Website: bh-photo
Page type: receipt
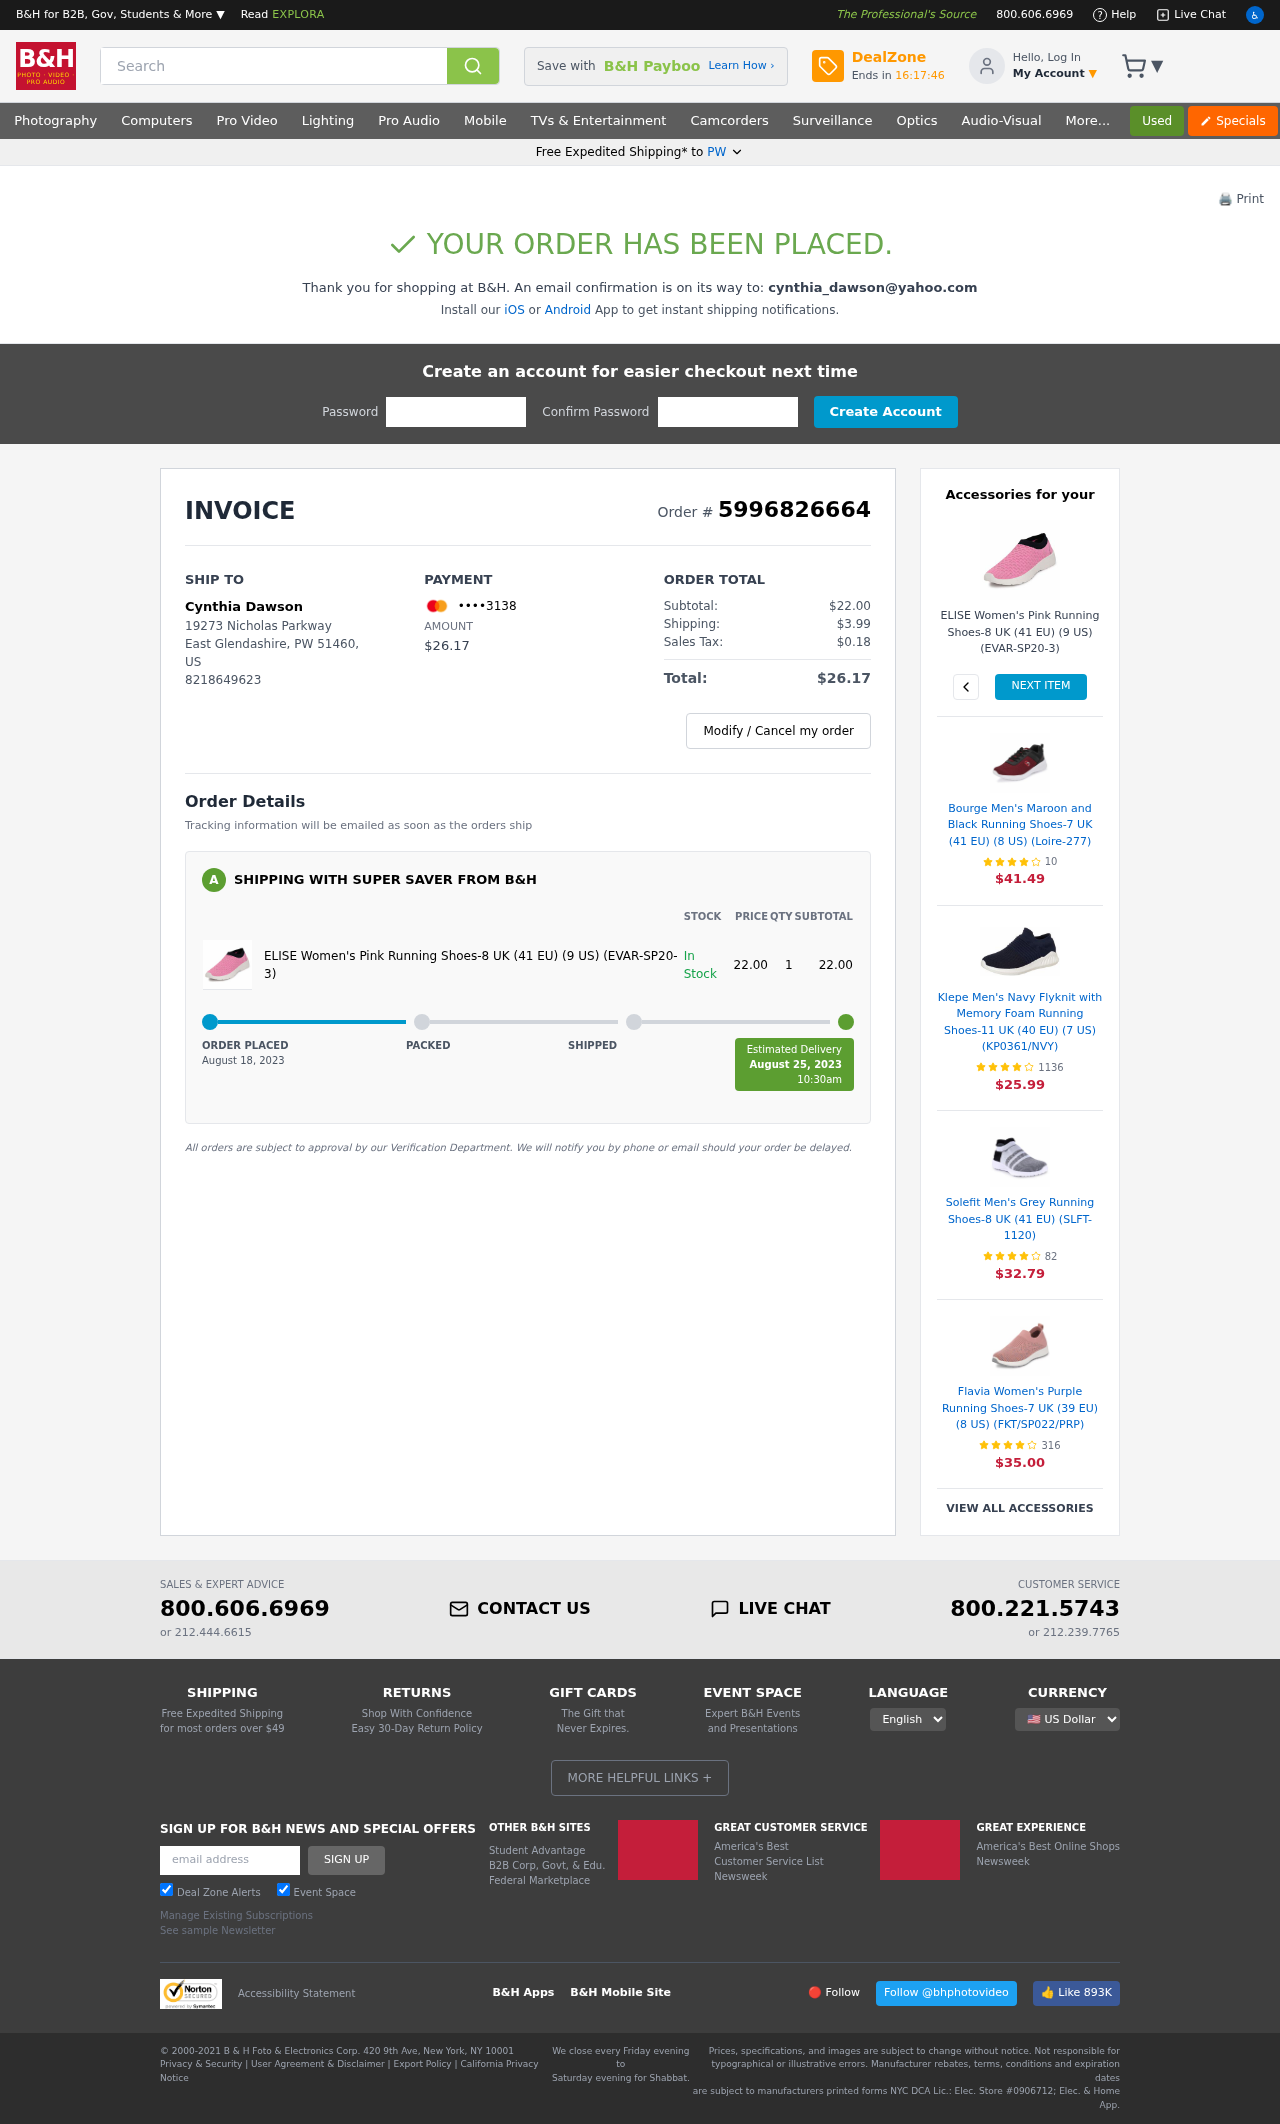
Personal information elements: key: PII_CARD_LAST4
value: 3138
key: PII_CITY
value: East Glendashire
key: PII_EMAIL
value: cynthia_dawson@yahoo.com
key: PII_FULLNAME
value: Cynthia Dawson
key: PII_PHONE
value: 8218649623
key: PII_POSTCODE
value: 51460
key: PII_STATE
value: PW
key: PII_STATE_ABBR
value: PW
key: PII_STREET
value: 19273 Nicholas Parkway
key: PII_COUNTRY_CODE
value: US
Product elements: key: PRODUCT1_NAME
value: ELISE Women's Pink Running Shoes-8 UK (41 EU) (9 US) (EVAR-SP20-3)
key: PRODUCT1_PRICE
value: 22
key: PRODUCT1_QUANTITY
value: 1
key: PRODUCT1_NAME2
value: ELISE Women's Pink Running Shoes-8 UK (41 EU) (9 US) (EVAR-SP20-3)
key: PRODUCT2_NAME
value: Bourge Men's Maroon and Black Running Shoes-7 UK (41 EU) (8 US) (Loire-277)
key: PRODUCT2_NUM_RATINGS
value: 10
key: PRODUCT2_PRICE
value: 41.49
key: PRODUCT3_NAME
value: Klepe Men's Navy Flyknit with Memory Foam Running Shoes-11 UK (40 EU) (7 US) (KP0361/NVY)
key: PRODUCT3_NUM_RATINGS
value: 1136
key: PRODUCT3_PRICE
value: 25.99
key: PRODUCT4_NAME
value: Solefit Men's Grey Running Shoes-8 UK (41 EU) (SLFT-1120)
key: PRODUCT4_NUM_RATINGS
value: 82
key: PRODUCT4_PRICE
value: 32.79
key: PRODUCT5_NAME
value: Flavia Women's Purple Running Shoes-7 UK (39 EU) (8 US) (FKT/SP022/PRP)
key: PRODUCT5_NUM_RATINGS
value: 316
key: PRODUCT5_PRICE
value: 35.00
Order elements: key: ORDER_ID
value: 5996826664
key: ORDER_TOTAL
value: $26.17
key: ORDER_SUBTOTAL
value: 22.00
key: ORDER_SUBTOTAL
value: $22.00
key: ORDER_SHIPPING_COST
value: $3.99
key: ORDER_TAX
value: $0.18
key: ORDER_DATE
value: August 18, 2023
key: ORDER_DELIVERY_DATE
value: August 25, 2023
Search elements: key: HEADER_SEARCH
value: Search